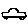
Label: car